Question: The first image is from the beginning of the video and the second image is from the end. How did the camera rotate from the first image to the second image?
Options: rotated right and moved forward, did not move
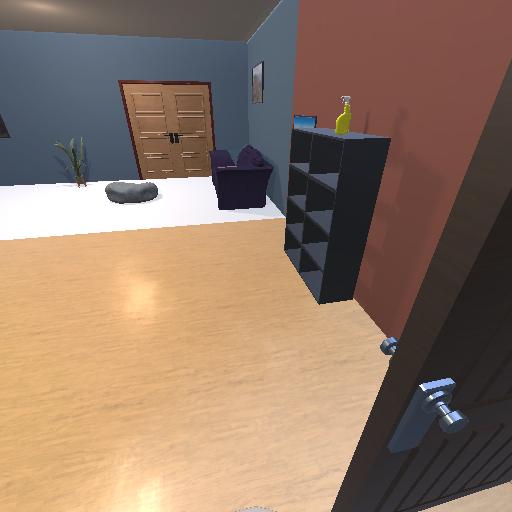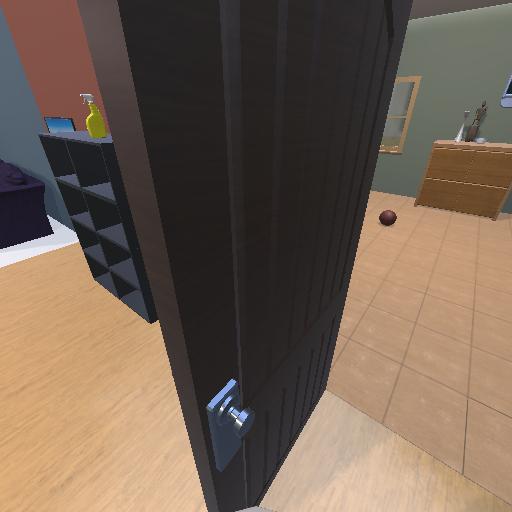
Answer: rotated right and moved forward